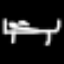
Label: bed